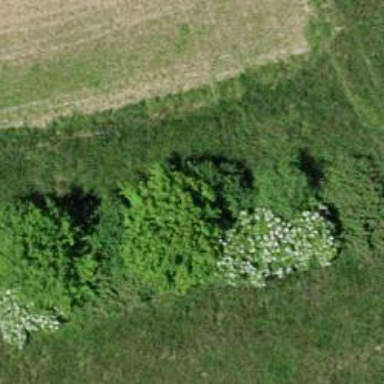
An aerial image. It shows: Hedge acting as barrier.